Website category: sports
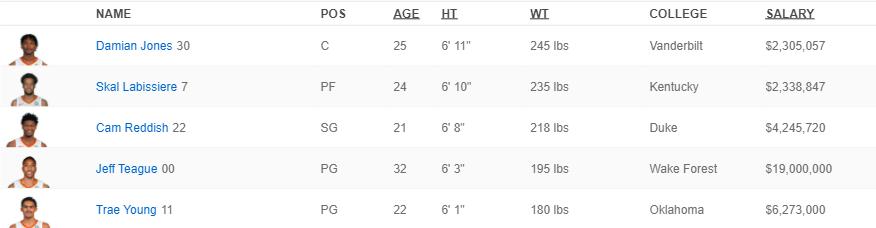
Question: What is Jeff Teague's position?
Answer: PG

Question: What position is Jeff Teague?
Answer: PG

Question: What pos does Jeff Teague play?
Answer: PG

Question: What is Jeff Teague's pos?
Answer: PG

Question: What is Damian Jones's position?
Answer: C

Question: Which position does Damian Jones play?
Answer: C

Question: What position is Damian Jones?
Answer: C

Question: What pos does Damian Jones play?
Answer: C

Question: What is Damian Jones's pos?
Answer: C

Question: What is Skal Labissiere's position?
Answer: PF

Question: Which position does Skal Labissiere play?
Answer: PF

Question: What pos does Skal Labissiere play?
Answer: PF

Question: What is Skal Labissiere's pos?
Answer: PF

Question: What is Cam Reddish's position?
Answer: SG

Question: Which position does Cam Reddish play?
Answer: SG

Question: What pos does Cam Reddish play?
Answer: SG

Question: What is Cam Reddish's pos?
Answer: SG

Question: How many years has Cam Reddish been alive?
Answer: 21

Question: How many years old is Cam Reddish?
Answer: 21

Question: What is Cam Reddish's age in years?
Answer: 21

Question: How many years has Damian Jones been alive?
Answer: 25

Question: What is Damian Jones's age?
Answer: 25

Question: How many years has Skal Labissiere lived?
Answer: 24

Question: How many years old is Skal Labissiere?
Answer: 24

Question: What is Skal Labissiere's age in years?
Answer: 24

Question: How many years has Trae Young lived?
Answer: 22

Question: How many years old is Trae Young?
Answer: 22

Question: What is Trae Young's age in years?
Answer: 22

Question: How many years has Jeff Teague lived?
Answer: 32

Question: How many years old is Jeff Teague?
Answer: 32

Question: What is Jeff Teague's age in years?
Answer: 32

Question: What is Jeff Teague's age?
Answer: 32

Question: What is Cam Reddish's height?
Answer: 6' 8"

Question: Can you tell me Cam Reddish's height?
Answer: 6' 8"

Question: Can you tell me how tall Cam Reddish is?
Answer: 6' 8"

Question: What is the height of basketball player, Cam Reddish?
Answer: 6' 8"

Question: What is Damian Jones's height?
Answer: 6' 11"

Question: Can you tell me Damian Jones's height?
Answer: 6' 11"

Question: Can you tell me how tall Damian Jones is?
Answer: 6' 11"

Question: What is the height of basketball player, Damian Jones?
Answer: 6' 11"

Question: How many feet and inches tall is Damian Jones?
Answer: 6' 11"

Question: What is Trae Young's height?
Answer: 6' 1"

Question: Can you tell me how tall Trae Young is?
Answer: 6' 1"

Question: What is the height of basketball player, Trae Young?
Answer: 6' 1"

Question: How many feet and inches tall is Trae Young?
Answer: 6' 1"

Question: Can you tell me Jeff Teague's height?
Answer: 6' 3"

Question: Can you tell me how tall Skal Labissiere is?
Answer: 6' 10"

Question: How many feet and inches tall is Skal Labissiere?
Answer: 6' 10"

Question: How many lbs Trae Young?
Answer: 180 lbs

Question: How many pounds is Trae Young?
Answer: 180 lbs

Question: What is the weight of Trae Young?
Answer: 180 lbs

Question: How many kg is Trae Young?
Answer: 180 lbs

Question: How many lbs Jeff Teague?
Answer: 195 lbs

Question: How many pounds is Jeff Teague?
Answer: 195 lbs

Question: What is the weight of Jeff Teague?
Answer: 195 lbs

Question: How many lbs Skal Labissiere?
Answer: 235 lbs

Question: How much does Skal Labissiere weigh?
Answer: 235 lbs

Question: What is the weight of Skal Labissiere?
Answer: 235 lbs

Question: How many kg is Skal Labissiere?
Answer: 235 lbs

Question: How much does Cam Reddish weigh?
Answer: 218 lbs

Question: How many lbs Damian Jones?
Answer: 245 lbs

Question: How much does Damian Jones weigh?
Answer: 245 lbs

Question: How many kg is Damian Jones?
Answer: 245 lbs

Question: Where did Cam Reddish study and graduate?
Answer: Duke